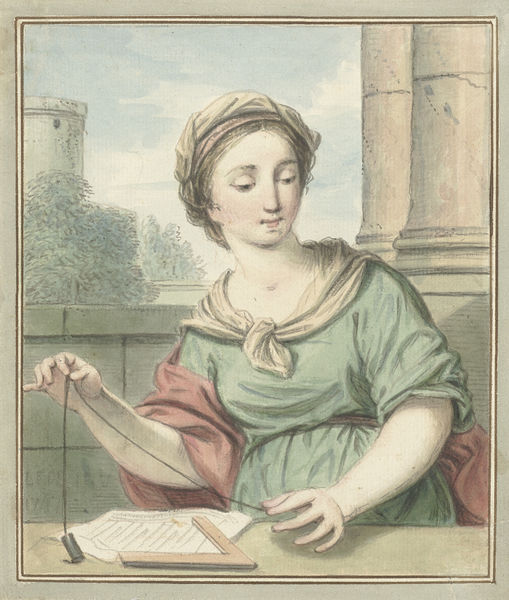
Titel: De Bouwkunst
Künstler: Louis Fabritius Dubourg
Standort: Amsterdam
Institution: Rijksmuseum
Schlagwörter: baum, weiß, aquarell, grün, frau, säule, säulen, zeichnung, ausblick, gürtel, rot, tuch, haube, porträt, büsche, turm, papier, mauer, farbe, ruine, entwurf, geometrie, pendel, winkel, trum, lot, aublick